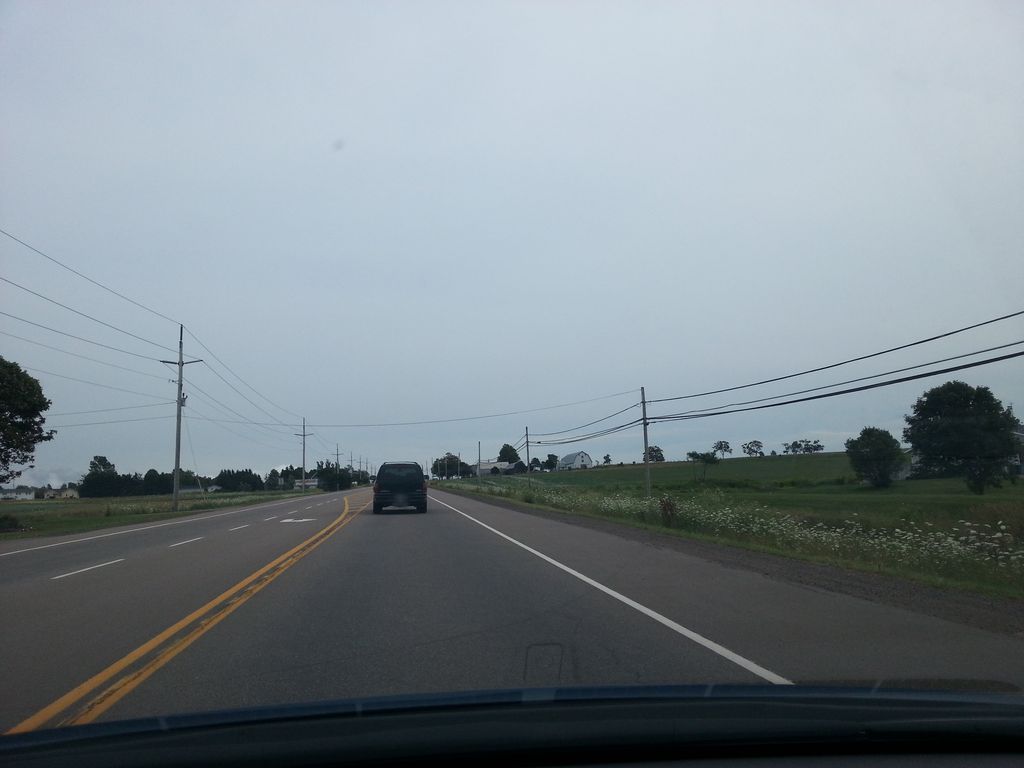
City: charlottetown